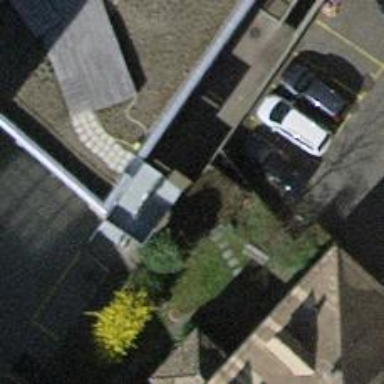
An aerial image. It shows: Retaining wall.